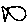
Label: fish